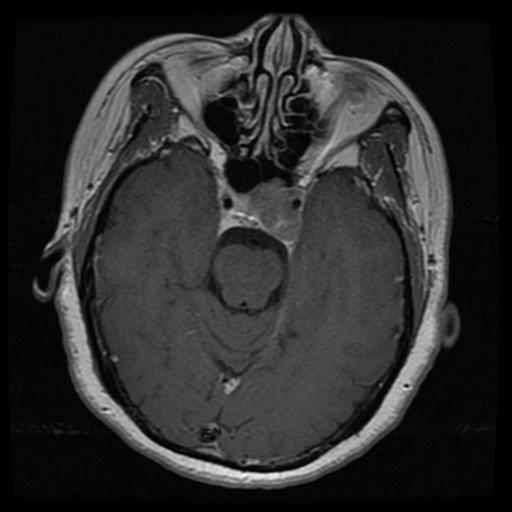
Label: pituitary